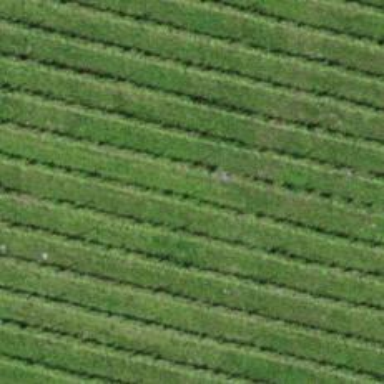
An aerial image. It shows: Vineyard growing grapes.